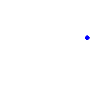
Particle: pion